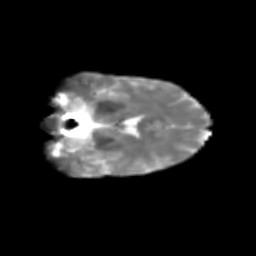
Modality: T2w
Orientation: coronal
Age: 50
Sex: female
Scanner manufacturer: siemens
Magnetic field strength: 3 T
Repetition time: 1.8 s
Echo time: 0.07 s